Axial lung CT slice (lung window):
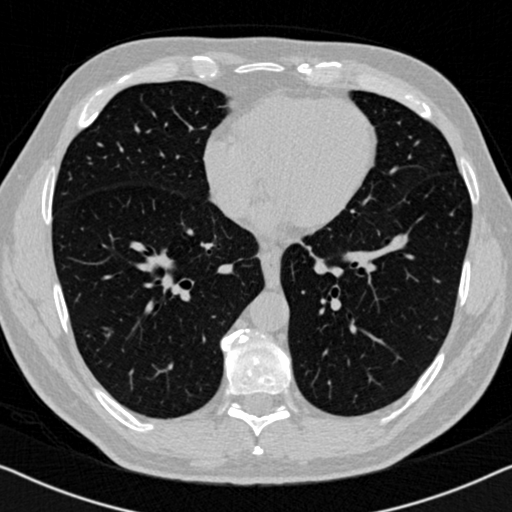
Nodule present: no